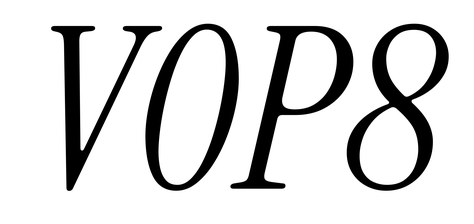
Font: InstrumentSerif-Italic